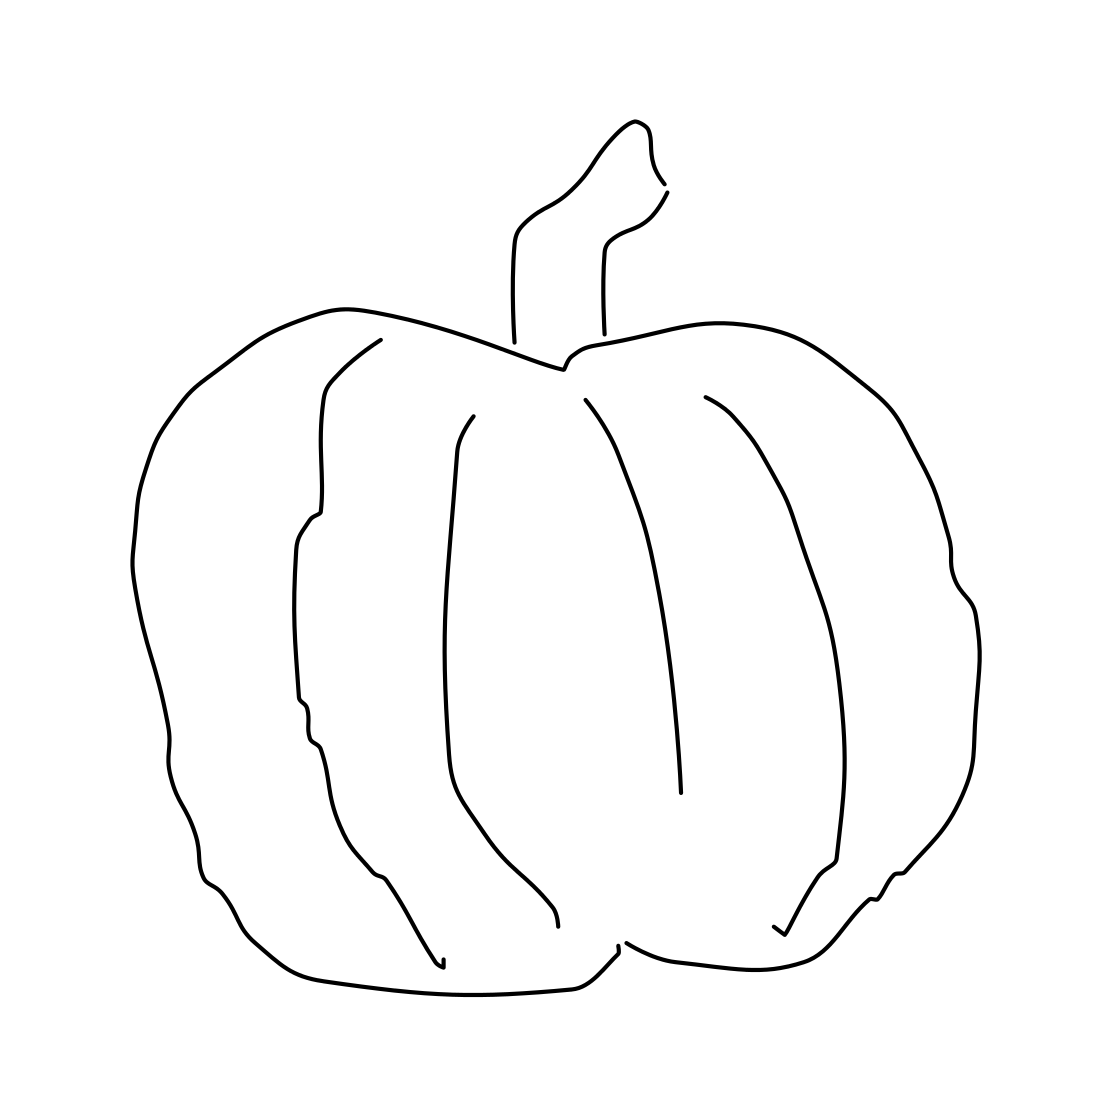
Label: pumpkin